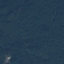
Land use / land cover class: Forest